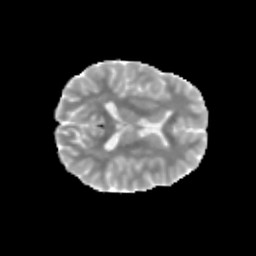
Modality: MD
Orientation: axial
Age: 12
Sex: female
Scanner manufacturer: siemens
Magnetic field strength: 3 T
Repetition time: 3.8 s
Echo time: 0.07 s